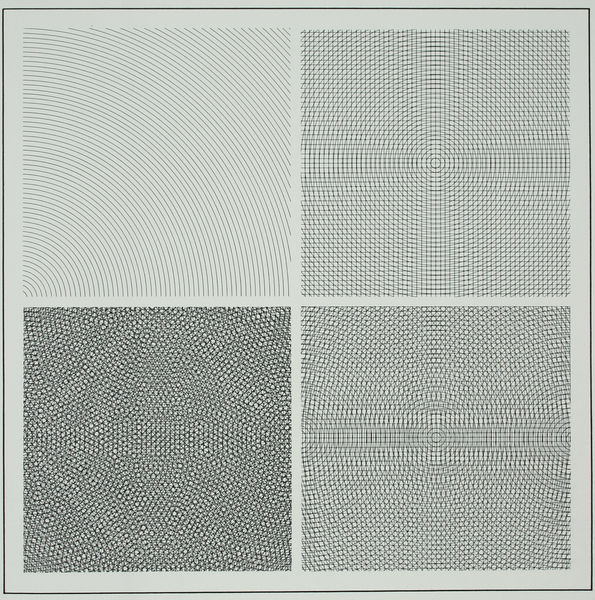
Titel: Different Arcs, Circles and Grids
Künstler: Sol Lewitt
Schlagwörter: weiß, grau, schwarz, muster, rahmen, abstrakt, linien, vier, kreuz, quadrate, struktur, lewitt, op art, sol lewitt